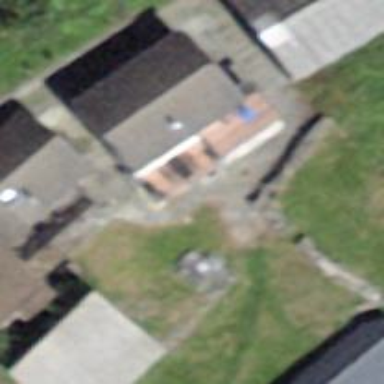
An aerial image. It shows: Detached building.